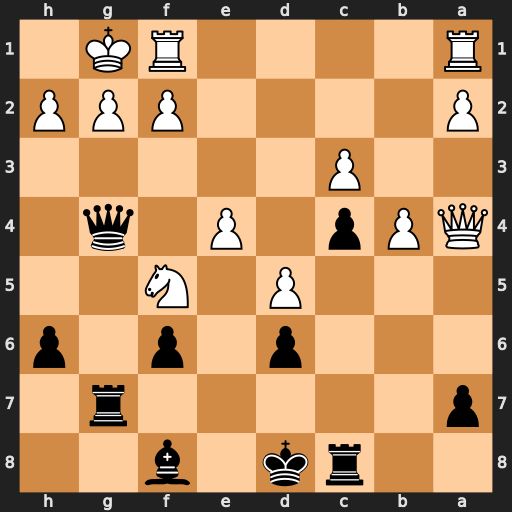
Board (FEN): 2rk1b2/p5r1/3p1p1p/3P1N2/QPp1P1q1/2P5/P4PPP/R4RK1
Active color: b
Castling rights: -
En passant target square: -
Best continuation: Qxg2#